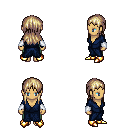
a pixel art fantasy rpg character, female body template, human, tanned skin, blue robe, teal pants, white blonde unkempt hairstyle, white cloth bracers, gold boots, four views (front, back, left, right), 2x2 character sprite sheet, small pixel art, hard edges, no anti-aliasing